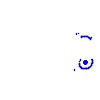
Particle: pion